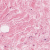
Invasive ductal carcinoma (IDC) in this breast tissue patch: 0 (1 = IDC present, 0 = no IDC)